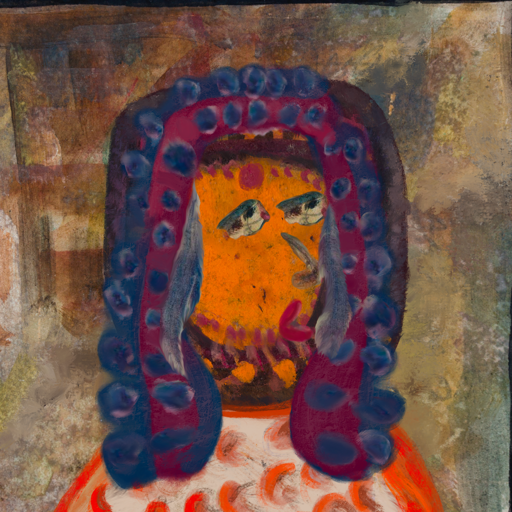
Background: Mosgoul, Head And Neck Side: Doll_w_Hair, Face Side: Pipe, Bust: Rupkatha, Hair Side: Hill_Girl, Head Accessory: Blank, Second Necklace: Blank, Necklace: Blank, Baby: Blank